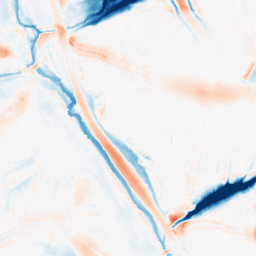
Category: morphological
Decomposition family: morphological
Decomposition parameters: operation: average
size: 20
Upsampling method: bilinear
Upsampling parameters: scale: 4
Upsampling scale: 4